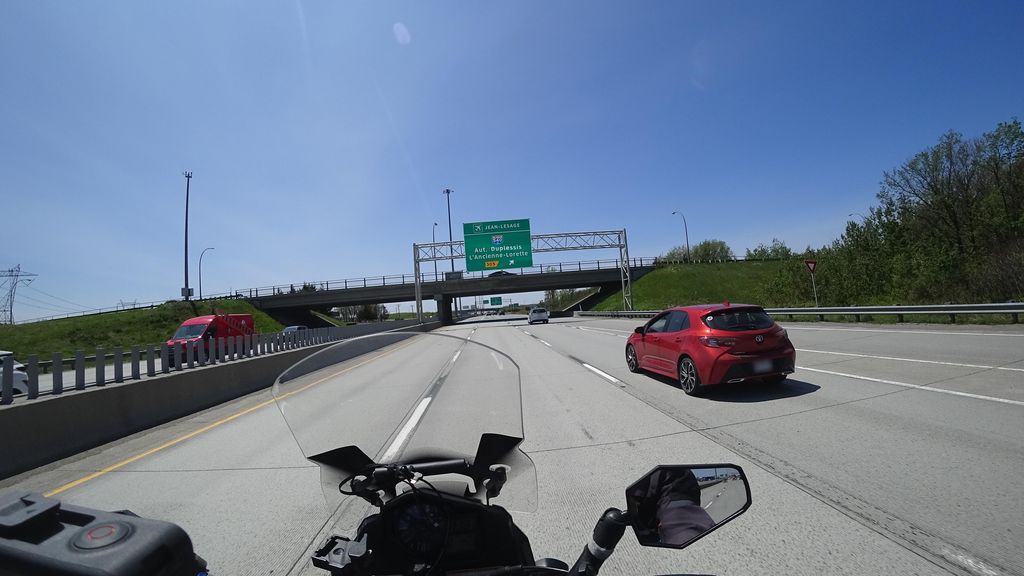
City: quebec_city